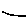
Label: line